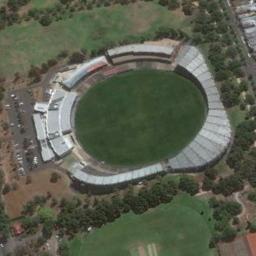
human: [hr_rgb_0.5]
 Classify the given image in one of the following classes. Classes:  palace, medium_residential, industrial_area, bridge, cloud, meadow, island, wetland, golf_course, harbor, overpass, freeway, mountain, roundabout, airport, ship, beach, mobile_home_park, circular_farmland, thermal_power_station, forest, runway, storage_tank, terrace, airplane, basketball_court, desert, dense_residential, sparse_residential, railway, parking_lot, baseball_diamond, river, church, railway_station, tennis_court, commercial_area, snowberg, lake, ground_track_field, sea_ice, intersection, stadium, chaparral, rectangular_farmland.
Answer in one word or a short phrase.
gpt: stadium